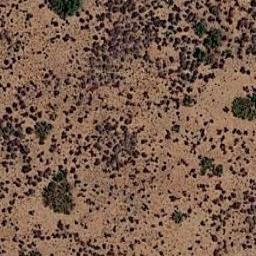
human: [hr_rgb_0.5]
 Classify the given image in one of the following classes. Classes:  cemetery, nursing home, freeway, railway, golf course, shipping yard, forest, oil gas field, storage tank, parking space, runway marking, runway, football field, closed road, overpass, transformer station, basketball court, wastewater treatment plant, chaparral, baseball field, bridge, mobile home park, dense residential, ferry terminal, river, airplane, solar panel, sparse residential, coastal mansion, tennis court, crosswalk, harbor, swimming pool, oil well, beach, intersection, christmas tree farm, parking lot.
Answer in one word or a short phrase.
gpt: chaparral